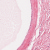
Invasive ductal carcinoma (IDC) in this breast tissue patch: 0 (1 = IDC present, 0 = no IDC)